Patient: sex M, age 83
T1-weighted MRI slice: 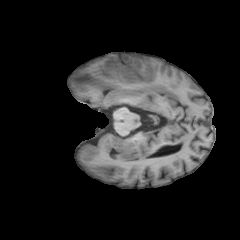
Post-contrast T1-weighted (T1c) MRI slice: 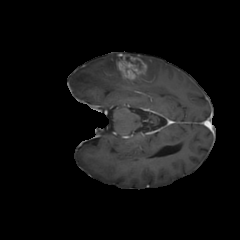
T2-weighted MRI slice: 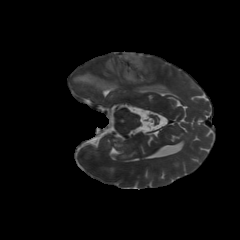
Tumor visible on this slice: yes
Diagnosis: Glioblastoma, IDH-wildtype
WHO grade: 4